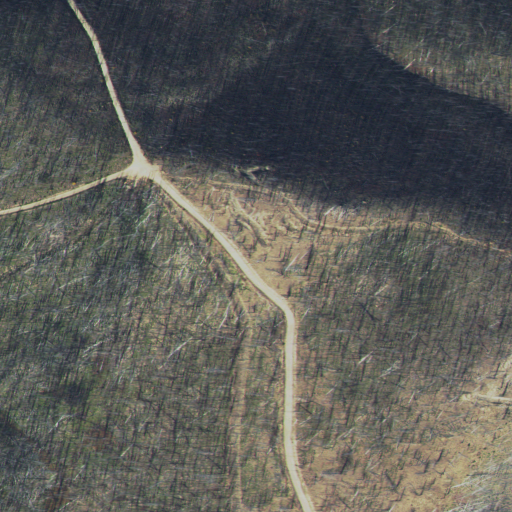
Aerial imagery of gap in Idaho named Horse Creek Pass containing shrub and grassland